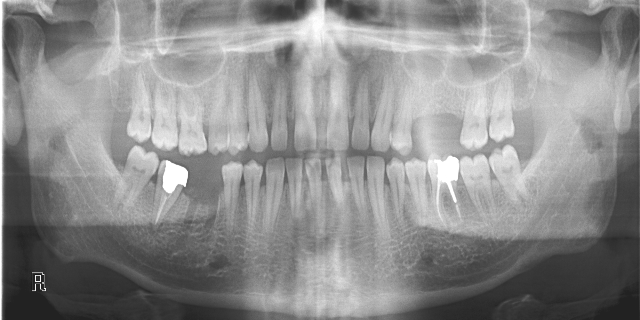
adult